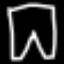
Label: pants